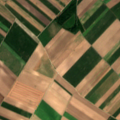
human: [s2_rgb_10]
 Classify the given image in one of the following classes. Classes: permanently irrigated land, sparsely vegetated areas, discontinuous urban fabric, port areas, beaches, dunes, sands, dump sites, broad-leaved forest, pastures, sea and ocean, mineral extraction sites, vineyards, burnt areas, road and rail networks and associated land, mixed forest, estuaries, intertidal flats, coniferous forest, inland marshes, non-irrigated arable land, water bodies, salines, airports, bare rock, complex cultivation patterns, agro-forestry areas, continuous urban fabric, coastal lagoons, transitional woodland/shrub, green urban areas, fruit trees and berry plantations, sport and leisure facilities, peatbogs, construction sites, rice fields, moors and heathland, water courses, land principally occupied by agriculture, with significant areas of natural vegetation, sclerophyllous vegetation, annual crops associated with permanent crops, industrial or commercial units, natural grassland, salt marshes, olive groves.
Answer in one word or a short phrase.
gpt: non-irrigated arable land